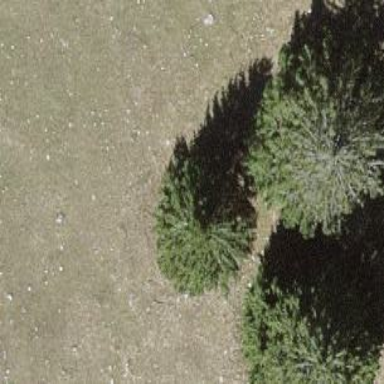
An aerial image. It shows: Needle-leaved tree in natural setting.